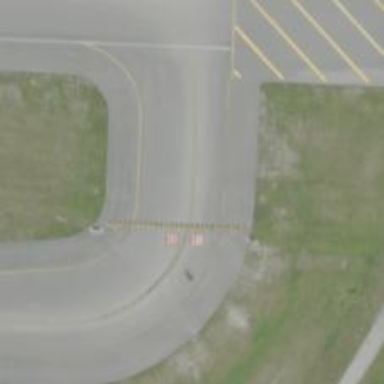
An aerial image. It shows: Image of taxiway at airport.